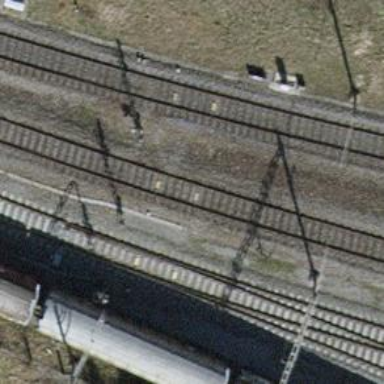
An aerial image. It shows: Railway signal.